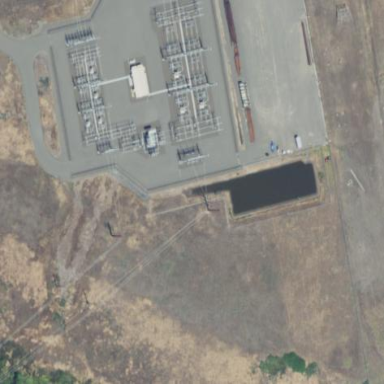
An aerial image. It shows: Substation surrounded by fence.